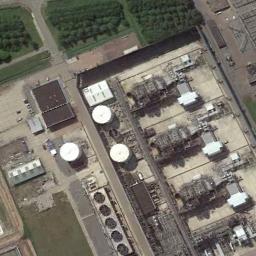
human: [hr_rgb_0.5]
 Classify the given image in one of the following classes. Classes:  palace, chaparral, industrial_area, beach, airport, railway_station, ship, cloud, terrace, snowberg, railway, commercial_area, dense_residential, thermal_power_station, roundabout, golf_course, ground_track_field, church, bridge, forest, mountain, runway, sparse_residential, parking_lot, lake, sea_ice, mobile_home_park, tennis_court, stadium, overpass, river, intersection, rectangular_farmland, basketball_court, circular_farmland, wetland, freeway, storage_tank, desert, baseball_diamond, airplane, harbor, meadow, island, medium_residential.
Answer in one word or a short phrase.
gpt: storage_tank